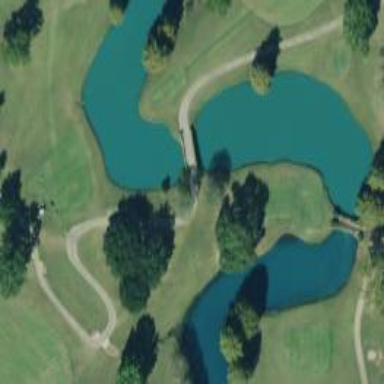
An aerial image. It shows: Path bridge over golf cartpath.